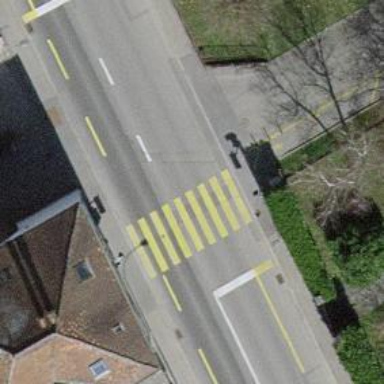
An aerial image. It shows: Tertiary road with asphalt surface. There is cycle lane on the left side of the road.